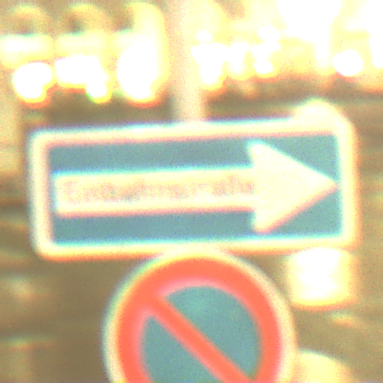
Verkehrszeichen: EinbahnstrasseRechtsweisend
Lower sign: EingeschraenktesHalteverbot
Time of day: Night
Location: Outdoor (Urban)
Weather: Overcast
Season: NotSpecified
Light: Artificial